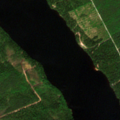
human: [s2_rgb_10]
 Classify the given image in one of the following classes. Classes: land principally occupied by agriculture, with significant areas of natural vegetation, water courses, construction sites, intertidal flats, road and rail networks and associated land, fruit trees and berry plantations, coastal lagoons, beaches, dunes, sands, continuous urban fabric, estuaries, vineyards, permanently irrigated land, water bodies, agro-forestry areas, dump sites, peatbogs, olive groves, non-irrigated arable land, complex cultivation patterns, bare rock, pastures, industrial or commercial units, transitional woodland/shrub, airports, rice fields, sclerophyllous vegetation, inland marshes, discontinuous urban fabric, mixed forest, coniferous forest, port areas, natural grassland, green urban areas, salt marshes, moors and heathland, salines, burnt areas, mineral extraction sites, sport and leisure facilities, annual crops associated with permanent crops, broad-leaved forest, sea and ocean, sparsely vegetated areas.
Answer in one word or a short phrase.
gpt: coniferous forest, mixed forest, water bodies